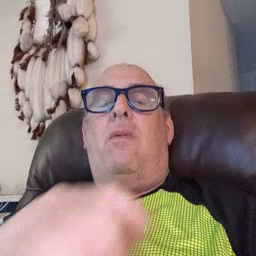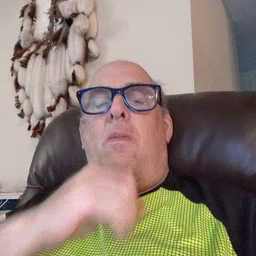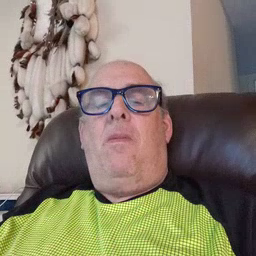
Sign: old